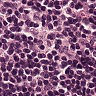
Metastatic tissue present: no